Question: I created graph in ggplot in R, I'm actually pretty happy about it except the legend, I'd like to have just legend with colour and linetype variations inside it.
My code is:
'''
x <- data.frame(
"type" = c("new", "new", "old", "old", "new", "new", "old", "old"),
"date" = as.Date(c("2018-01-01", "2018-01-01", "2018-01-01", "2018-01-01", "2018-01-08", "2018-01-08", "2018-01-08", "2018-01-08")),
"score" = c("1.5", "2.5", "2.6", "3.7", "5.2", "8.6", "5.2", "8.6"),
"category" = c("actual", "predicted", "actual", "predicted", "actual", "predicted", "actual", "predicted"),
stringsAsFactors = F)
library(ggplot2)
ggplot(x, aes(x=date, y=score, group = paste(category, type), linetype = category, colour = paste(category, type))) +
geom_line(size = 1.25) +
scale_color_manual(
values = c("#4286f4", "#f9026d", "#4286f4", "#f9026d")
)
'''
Result should be

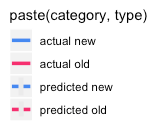
Answer: I believe the following does what the question asks for. It is inspired in the answer to <URL>. The trick is to make the 'labels' and scale 'name' equal for both 'scale_color_manual' and 'scale_linetype_manual'.
I have 'paste'ed the columns 'category' and 'type' begorehand in order to make the code simpler.
'''
library(ggplot2)
colr <- paste(x$category, x$type)
ggplot(x, aes(x = date, y = score,
group = colr,
linetype = colr,
colour = colr)) +
geom_line(size = 1.25) +
scale_color_manual(
values = c("#4286f4", "#f9026d", "#4286f4", "#f9026d"),
labels = sort(unique(colr)),
name = "category and type"
) +
scale_linetype_manual(values = c(1, 1, 3, 3),
labels = sort(unique(colr)),
name = "category and type")
'''
<URL>